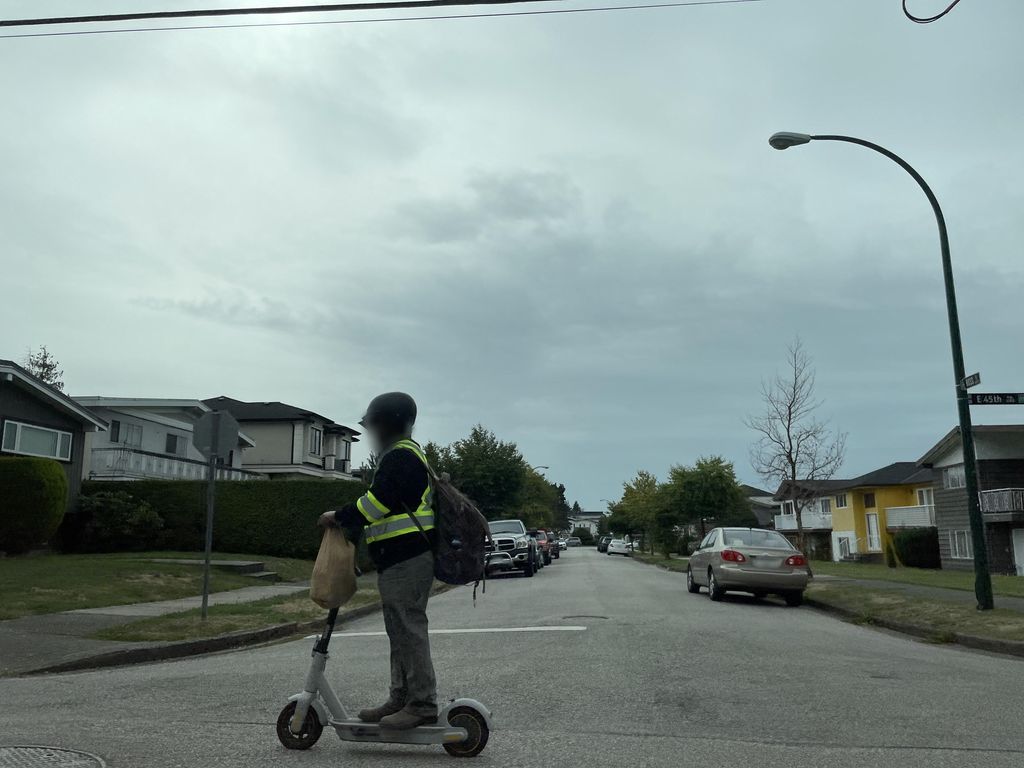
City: vancouver